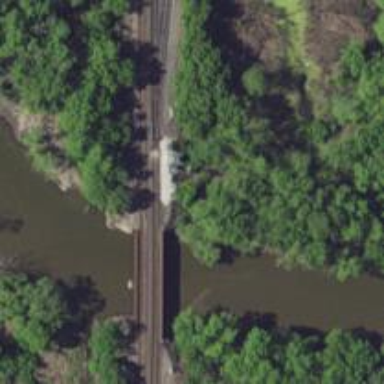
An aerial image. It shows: Bridge over railway line.